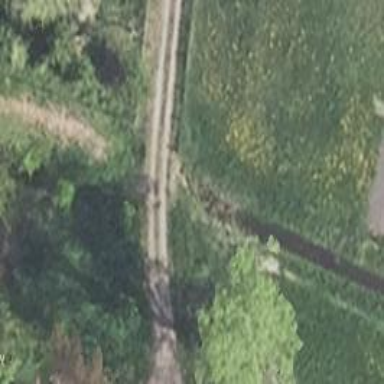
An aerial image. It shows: Dirt track bridge with grade 3 track type.